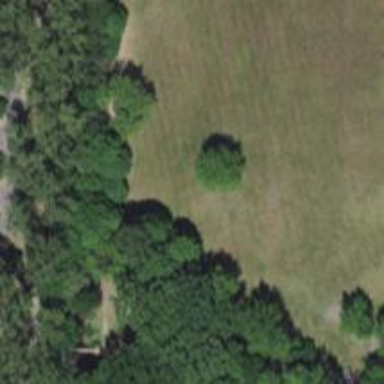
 specifically designed for the sport of disc golf."